Question: Im using phonegap + jquery
+ jquery iphone touch: <URL>
Im trying to get something like this:
("quakeprediction" tweet slider)

I basically want to hide a settings window outside the screen.
When you slide to the left (enough) it animates "elasticly" from outside the window.
Small jsfiddle visually displaying the principle: <URL>
Because the jquery iphone touch plugin i use ( <URL> doesn't support mouse events jsfiddle isn't going to work for "realworld example".
Here is the jsfiddle version of the latest code i have:
<URL>
It slides fine, however it doesn't have that "elastic string effect" animation.
When i set "animate: true," it just gives white borders on the left and right, no smooth animation. "sticky: true" doesn't change anything.
Please don't come up with examples using jQuery UI, i like the extremely small footprint of the jquery iphone touch plugin i'm using.
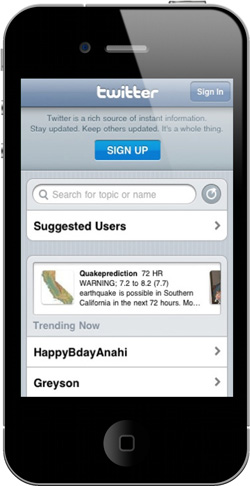
Answer: <URL>